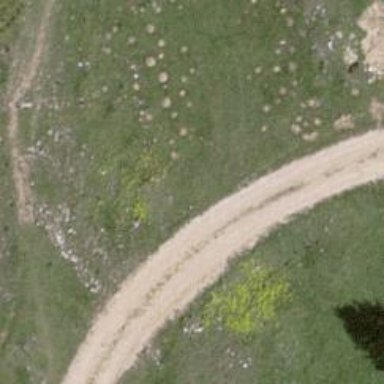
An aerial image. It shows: Gravel track with grade 2 tracktype.